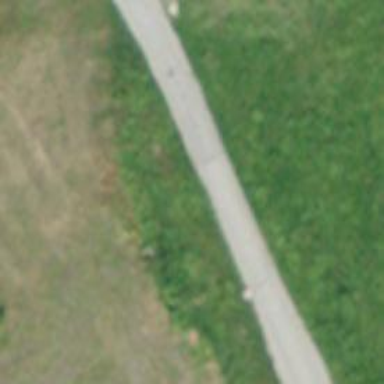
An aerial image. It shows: Unmarked crossing on the road.